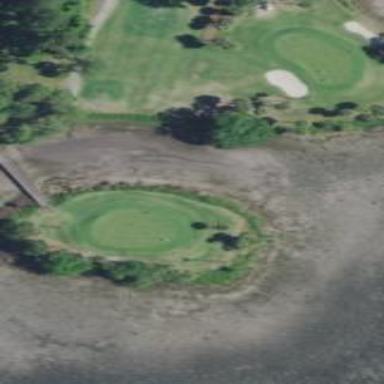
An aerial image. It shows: Water hazard in golf course. The hazard is natural water feature.